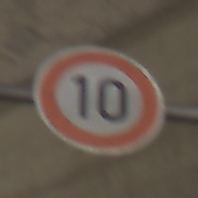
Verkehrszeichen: Geschwindigkeit10
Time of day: Midday
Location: Roofed (Tunnel)
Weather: NotSpecified
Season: NotSpecified
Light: Natural